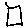
Label: square